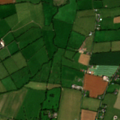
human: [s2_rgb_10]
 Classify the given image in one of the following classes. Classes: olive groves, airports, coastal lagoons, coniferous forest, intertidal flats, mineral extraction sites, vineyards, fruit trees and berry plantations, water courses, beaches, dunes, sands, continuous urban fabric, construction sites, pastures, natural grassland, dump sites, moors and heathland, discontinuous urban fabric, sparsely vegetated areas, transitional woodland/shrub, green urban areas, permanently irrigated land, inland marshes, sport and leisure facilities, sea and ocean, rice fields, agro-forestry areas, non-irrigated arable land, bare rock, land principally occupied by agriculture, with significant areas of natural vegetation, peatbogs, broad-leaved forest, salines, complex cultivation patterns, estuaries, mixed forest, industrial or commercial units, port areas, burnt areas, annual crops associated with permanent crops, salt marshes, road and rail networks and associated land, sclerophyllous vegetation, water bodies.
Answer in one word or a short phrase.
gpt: non-irrigated arable land, pastures